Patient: sex M, age 57
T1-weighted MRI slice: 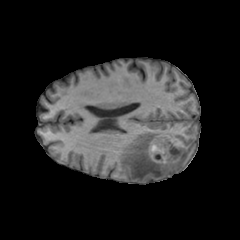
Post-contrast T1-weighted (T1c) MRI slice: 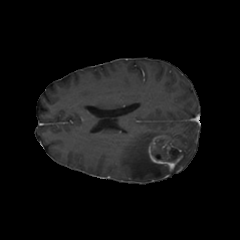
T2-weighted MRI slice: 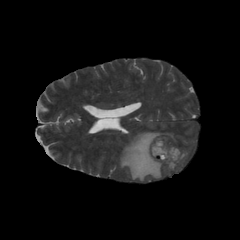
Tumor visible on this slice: yes
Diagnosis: Glioblastoma, IDH-wildtype
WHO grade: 4